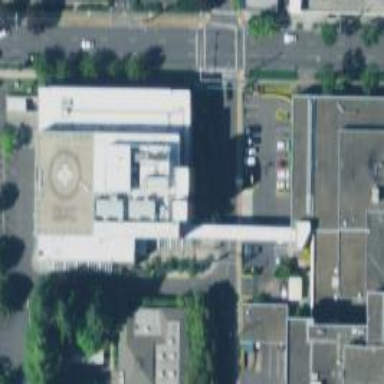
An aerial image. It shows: Healthcare clinic is depicted in the image.